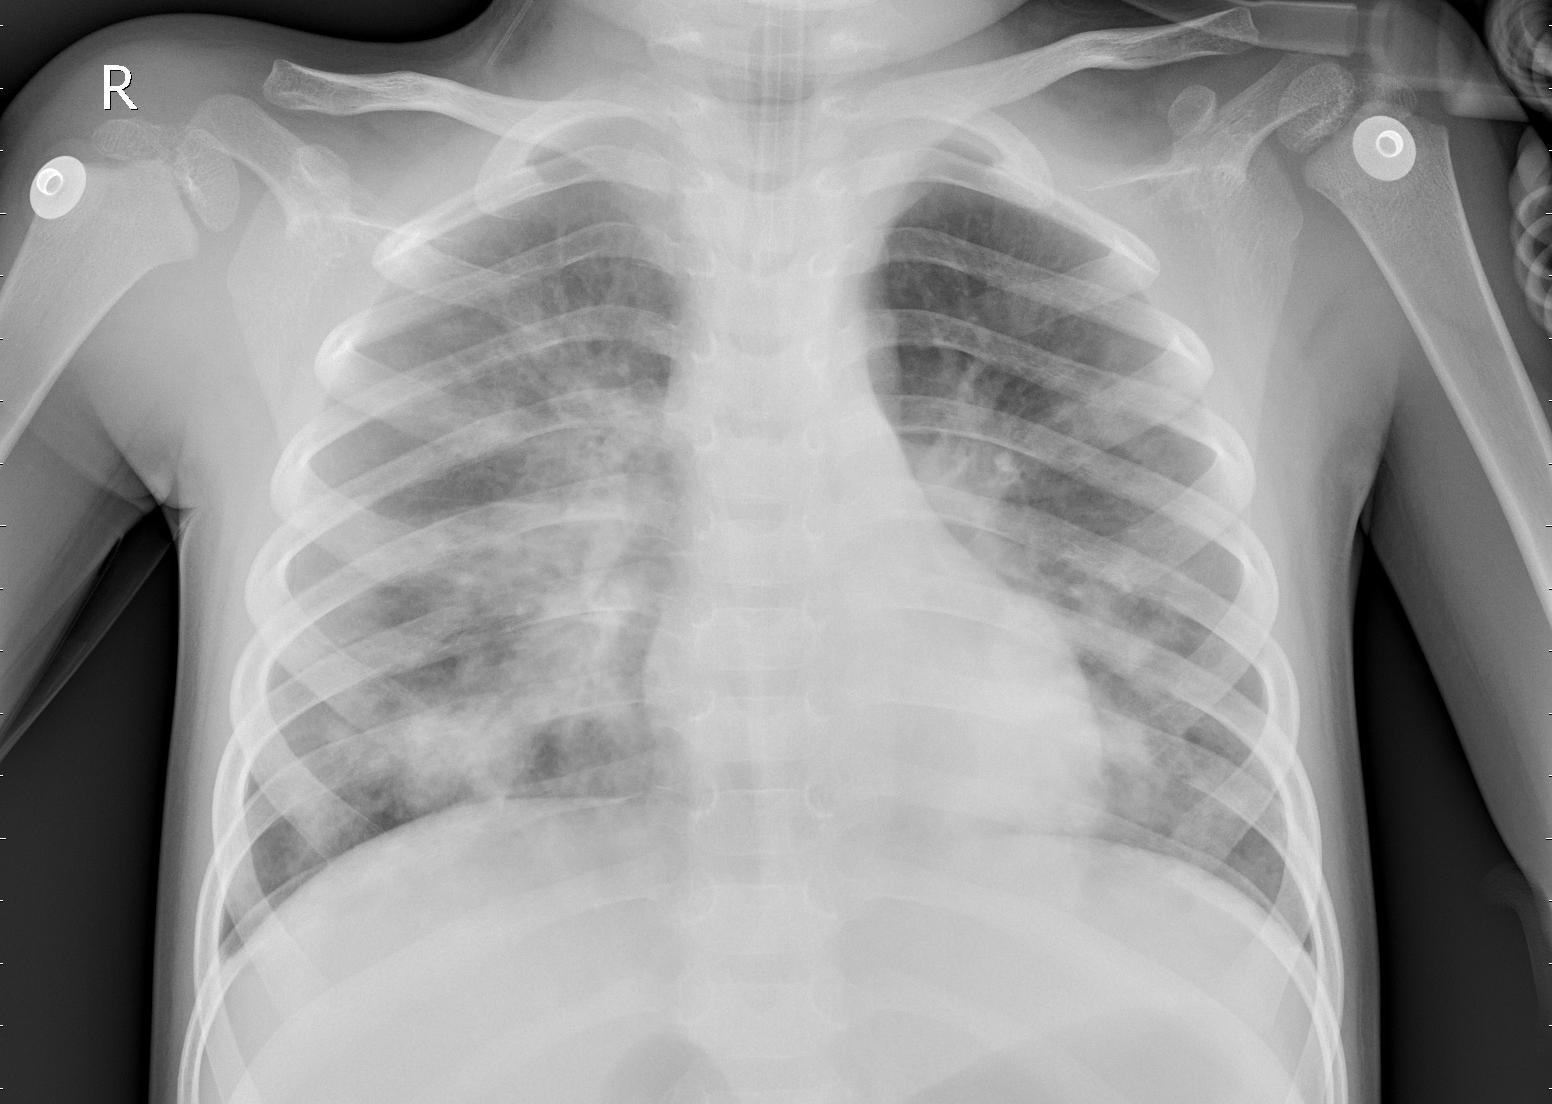
Diagnosis: PNEUMONIA